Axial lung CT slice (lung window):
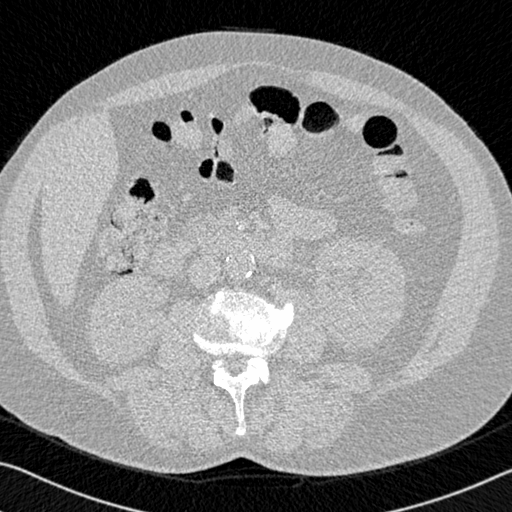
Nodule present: no